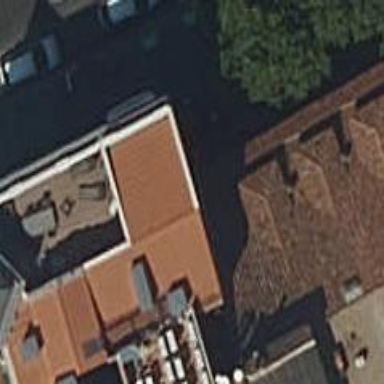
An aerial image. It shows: Restaurant.